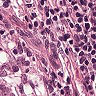
Metastatic tissue present: yes